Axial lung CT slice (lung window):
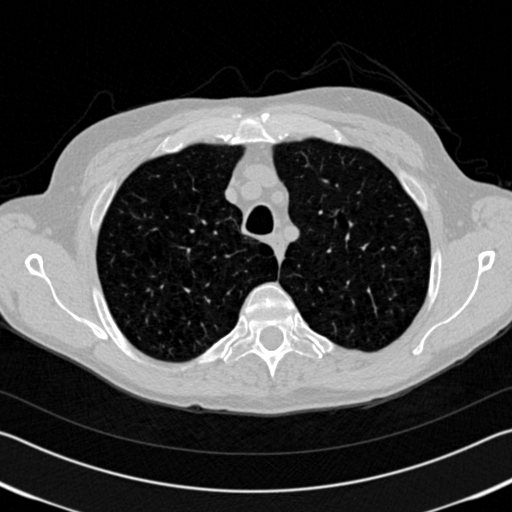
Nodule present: no